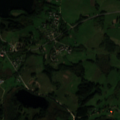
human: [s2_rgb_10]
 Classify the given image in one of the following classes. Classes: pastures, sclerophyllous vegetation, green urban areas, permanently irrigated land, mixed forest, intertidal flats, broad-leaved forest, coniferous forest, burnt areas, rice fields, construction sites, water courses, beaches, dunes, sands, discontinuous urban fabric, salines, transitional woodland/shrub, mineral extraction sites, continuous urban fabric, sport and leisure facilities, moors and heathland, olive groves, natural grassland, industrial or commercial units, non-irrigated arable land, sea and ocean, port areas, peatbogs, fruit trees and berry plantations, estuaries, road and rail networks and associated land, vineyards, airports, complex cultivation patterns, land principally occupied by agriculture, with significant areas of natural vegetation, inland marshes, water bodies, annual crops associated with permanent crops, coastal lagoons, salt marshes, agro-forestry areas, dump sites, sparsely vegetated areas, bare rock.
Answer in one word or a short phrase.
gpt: discontinuous urban fabric, non-irrigated arable land, pastures, land principally occupied by agriculture, with significant areas of natural vegetation, transitional woodland/shrub, water bodies